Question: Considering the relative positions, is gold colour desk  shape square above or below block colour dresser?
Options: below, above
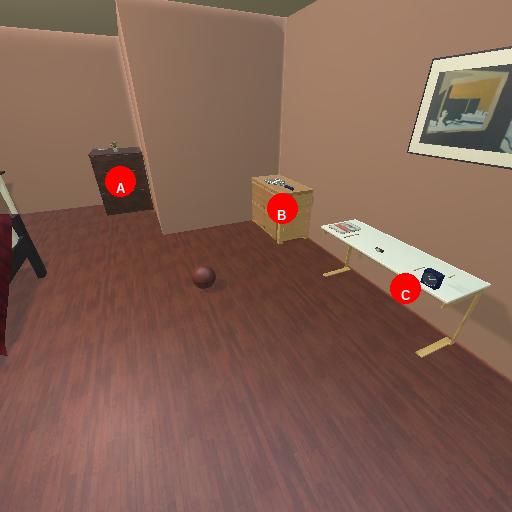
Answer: below